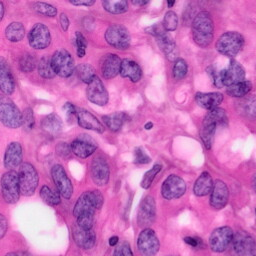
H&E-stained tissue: Pancreatic